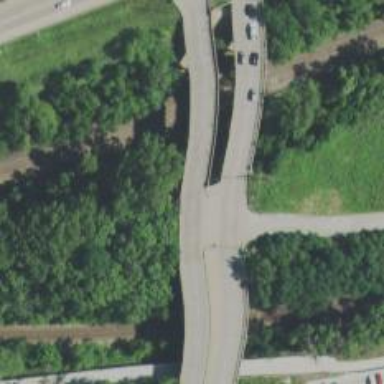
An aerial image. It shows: Bridge.